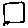
Label: square